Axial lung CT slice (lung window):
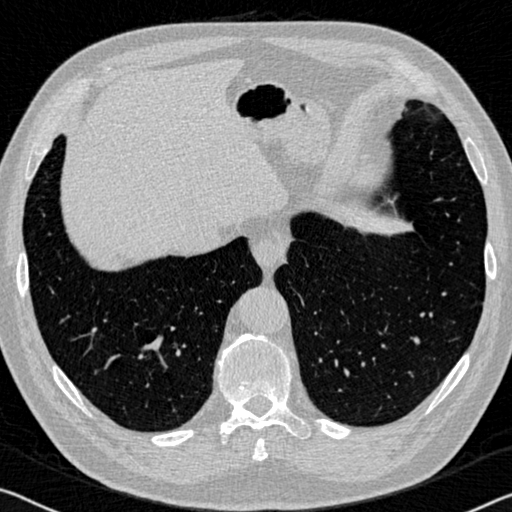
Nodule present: no